Interaction volume radius: 5 \u00c5
Interaction volume height: 15 \u00c5
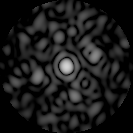
Disorder parameter: 0.8141